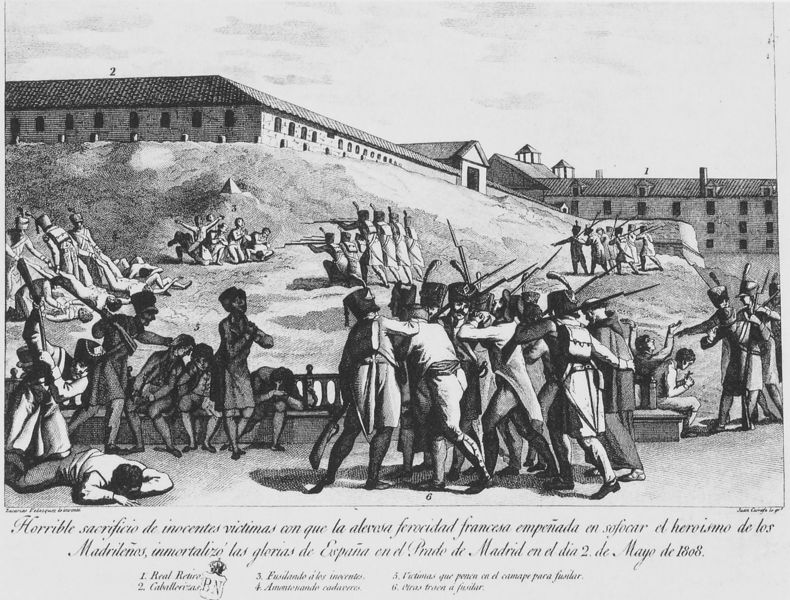
Titel: Grauenvolle Abschlachtung unschuldiger Opfer, durch die am 2. Mai 1808 im Prado in Madrid die heimtückische Grausamkeit Frankreichs, in ihrem erbitterten Bestreben, das Heldentum der Madrilenen zu unterdrücken, dem glorreichen Ruhm Spaniens zur Unsterblichkeit verhalf
Künstler: Juan Carrafo
Institution: Madrid, Biblioteca Nacional
Schlagwörter: kampf, landschaft, sitzen, frankreich, männer, gebäude, bauern, schrift, fassade, übung, pause, rast, bank, französisch, franzosen, krieg, soldaten, gruppen, burg, festung, druck, stich, waffen, aufstand, tote, mauern, gewehr, eroberung, mönch, speer, kaserne, wall, bastion, spieß